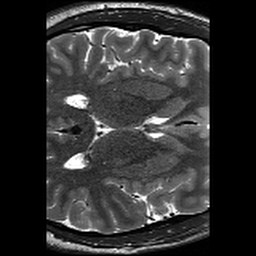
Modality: T2w
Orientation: axial
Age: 18
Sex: male
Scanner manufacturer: siemens
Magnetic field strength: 3 T
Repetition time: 13.15 s
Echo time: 0.082 s